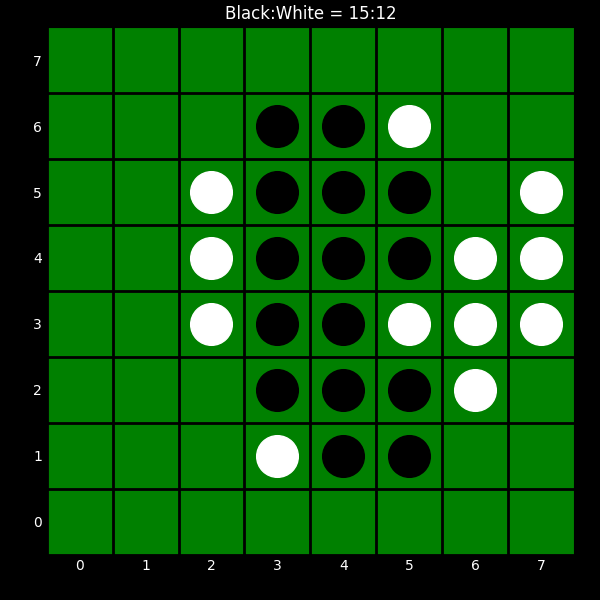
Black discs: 15
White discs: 12